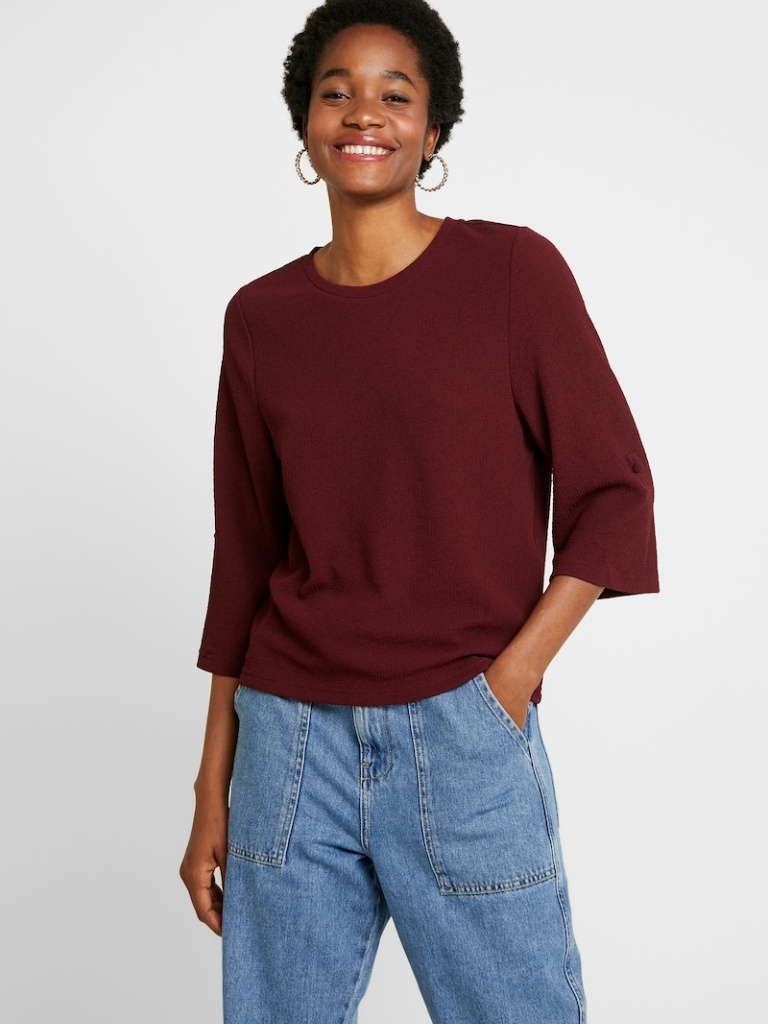
knit relaxed a long-sleeved with the sleeves down waist length Untucked crew sweater